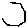
Label: hexagon